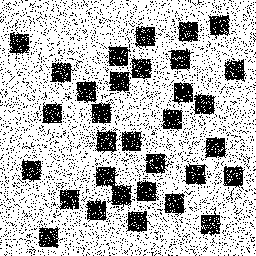
Squares: 32
Triangles: 0
Stars: 0
Total shapes: 32